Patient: sex F, age 83
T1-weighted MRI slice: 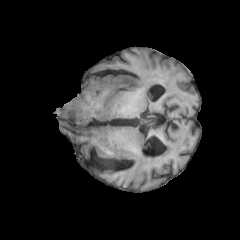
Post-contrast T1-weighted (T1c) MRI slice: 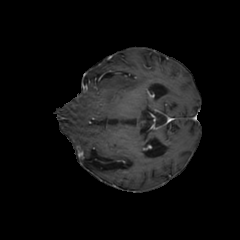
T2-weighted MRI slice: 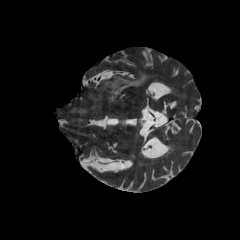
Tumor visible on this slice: yes
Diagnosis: Glioblastoma, IDH-wildtype
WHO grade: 4